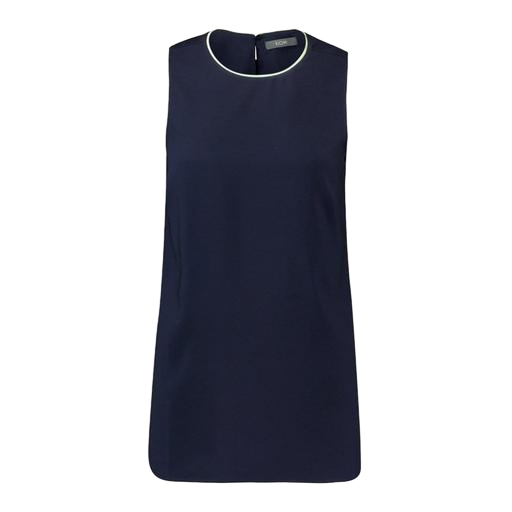
longline vest, scoop neckline tailoring, sleeveless tunic, white background